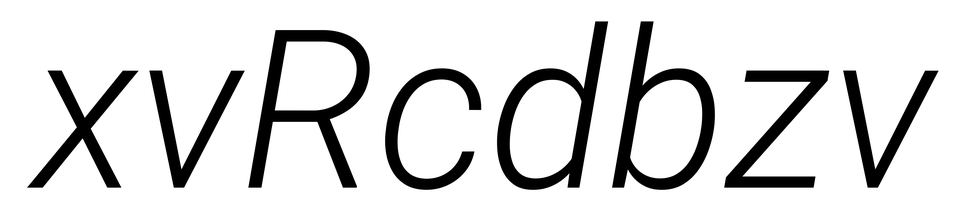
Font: Roboto-Italic_Light_Italic